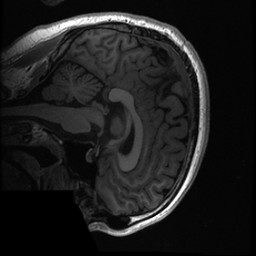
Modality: T1w
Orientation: sagittal
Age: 23
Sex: male